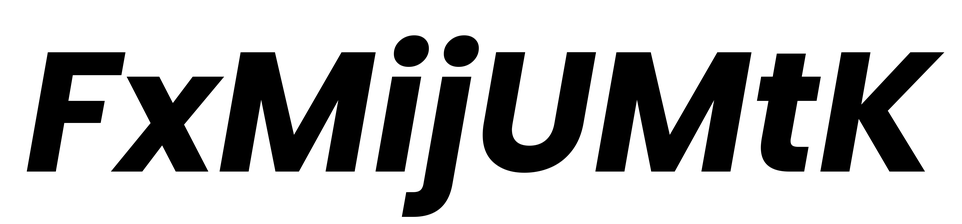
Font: Poppins-BoldItalic